Field crop: maize
Growth stage: 2
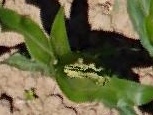
Species: maize